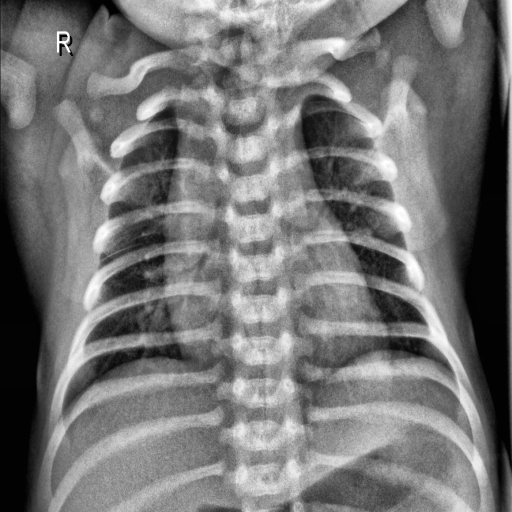
Finding: NORMAL